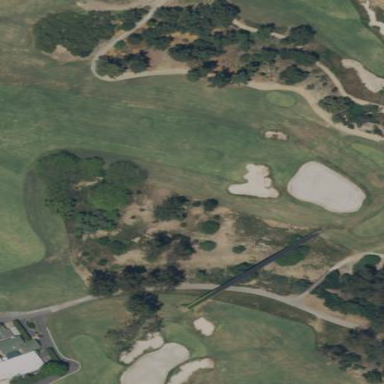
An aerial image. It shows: Scenic golf fairway.